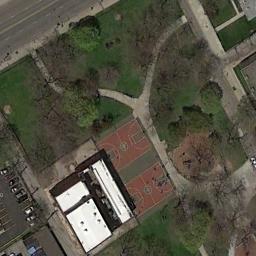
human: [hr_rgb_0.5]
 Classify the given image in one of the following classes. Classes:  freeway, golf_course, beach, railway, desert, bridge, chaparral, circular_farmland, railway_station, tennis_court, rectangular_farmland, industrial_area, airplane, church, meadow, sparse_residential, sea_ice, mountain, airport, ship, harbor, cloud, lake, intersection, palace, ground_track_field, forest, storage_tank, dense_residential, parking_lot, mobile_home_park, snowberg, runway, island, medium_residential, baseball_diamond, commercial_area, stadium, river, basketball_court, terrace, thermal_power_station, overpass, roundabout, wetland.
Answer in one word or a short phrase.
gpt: basketball_court